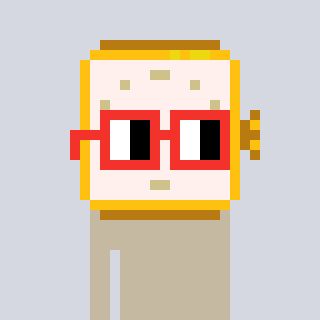
a pixel art character with square red glasses, a watch-shaped head and a peachy-colored body on a cool background